Question: im trying to render a view with content from a database, my database contains html formated content and i want to keep this formatting, but when I try to render the content i get it as strings and not html, is there anyway i can parse this content and keep the formatting?
I don't want the tags to be displayed at the site.
view contact.jade
'''
div.shareimg(style='background-image:#{document.Img}')
div#shareContent
h2.shareTag #{document.insightheader}
p.shareTag #{document.description}
b#TLDT.shareTag #{document.TLDR}
p.shareTag #{document.MoreInfo}
'''
node
'''
app.get('/share/:id', function(req, res) {
var db = req.db_login;
console.log(req.params.id)
db.collection('insights').findById(req.params.id, function(error, document) {
console.log(document)
if (error || !document) {
res.render('error', {});
} else {
res.render('contact', { document : document });
}
})
});
'''
console.log
'''
{
_id: 544cf40e9f697dc430ccd2dd,
Img: 'url(http://localhost:3000/images/previewImg.svg)',
insightheader: '<p>dsada</p>',
description: '<p>dsa</p><p>dsa</p><p>das</p><p>dasdd</p>',
TLDR: '<strong>TLDR;dasdas</strong>',
MoreInfo: '<p>dsadsa</p>',
date: ''1414329358033''
}
'''
result

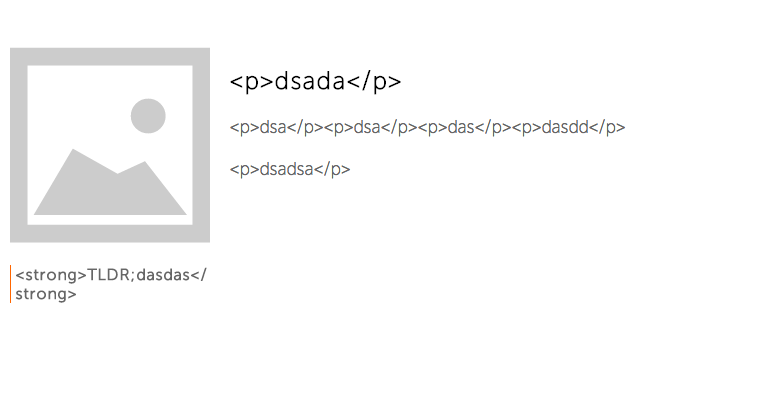
Answer: With Jade you can do <URL> by using '!{var}' instead of '#{var}'.